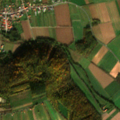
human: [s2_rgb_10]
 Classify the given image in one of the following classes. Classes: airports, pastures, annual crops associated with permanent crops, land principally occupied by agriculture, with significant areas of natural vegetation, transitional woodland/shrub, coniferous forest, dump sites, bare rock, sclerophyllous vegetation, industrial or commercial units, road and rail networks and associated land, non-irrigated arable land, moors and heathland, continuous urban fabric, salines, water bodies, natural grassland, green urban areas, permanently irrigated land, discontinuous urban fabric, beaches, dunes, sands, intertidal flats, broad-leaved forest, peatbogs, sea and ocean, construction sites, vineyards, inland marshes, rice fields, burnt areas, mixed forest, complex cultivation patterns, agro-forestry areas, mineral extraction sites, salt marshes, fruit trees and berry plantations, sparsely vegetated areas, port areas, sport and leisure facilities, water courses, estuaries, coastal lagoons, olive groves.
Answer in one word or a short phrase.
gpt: discontinuous urban fabric, non-irrigated arable land, land principally occupied by agriculture, with significant areas of natural vegetation, broad-leaved forest